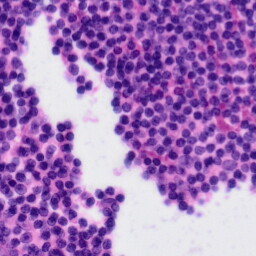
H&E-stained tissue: Tonsil